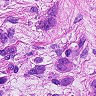
Metastatic tissue present: yes